Question: When using the CsvHelper library and in particular the 'CsvReader.Read()' function, is there a way to ignore blank records and/or whitespace?
I need to return the raw 'string[]' but was hoping, I could do some cleanup functions when parsing with the library.
I've checked Github and 'CsvReader.Read()' seems to use but this doesn't work for me as I have whitespace.
Here's my csv file, its encoded in UTF8 without BOM.

I've tried ASCII encoding, just in case I missed something but that didn't work either.
If no one knows I'll chat to Josh and submit a git request with a fix.
Reference: <URL>
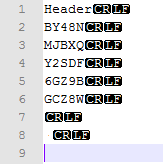
Answer: I think your best bet is to fix the library yourself.
The problem is that the 'Read' method uses the 'SkipEmptyRecords' setting and the 'IsRecordEmpty' method to determine if it should skip a field or not:
'''
while (this.configuration.SkipEmptyRecords && this.IsRecordEmpty(false));
'''
However the IsRecordEmpty() method is not perfectly implemented to support your scenario, because it uses the following code:
'''
Enumerable.All<string>((IEnumerable<string>) this.currentRecord, new Func<string, bool>(string.IsNullOrEmpty));
'''
That does not work because your strings are not null or empty. In my opinion combining Trimming with SkipEmptyRecords could work in theory:
'''
csv.Configuration.TrimFields = true;
csv.Configuration.SkipEmptyRecords = true;
'''
But again the trimming is not utilized when checking if the field is empty or not, so i am pretty sure your only option is to fix the library yourself and to use the trimming in the IsRecordEmpty() method OR use instead of IsNullOrEmpty.